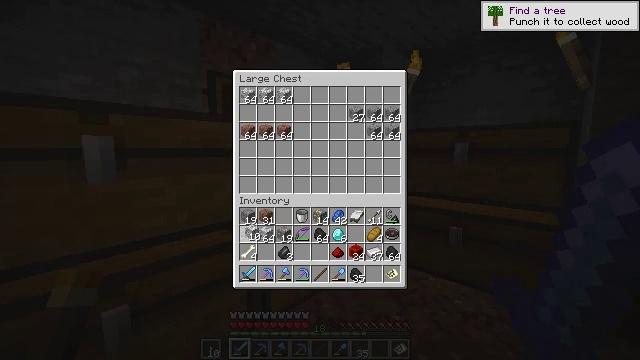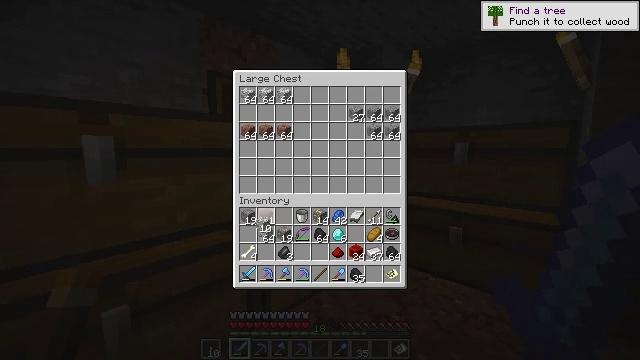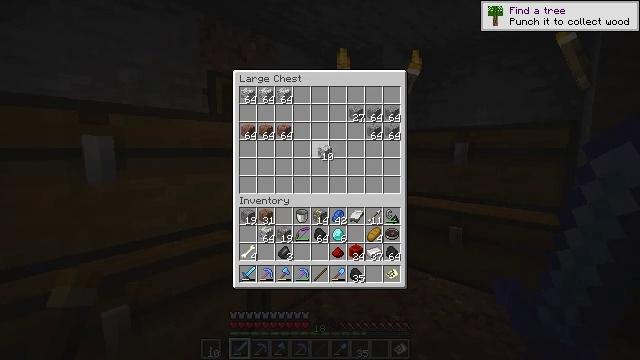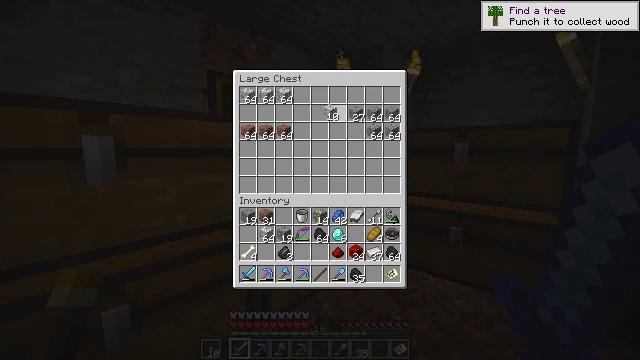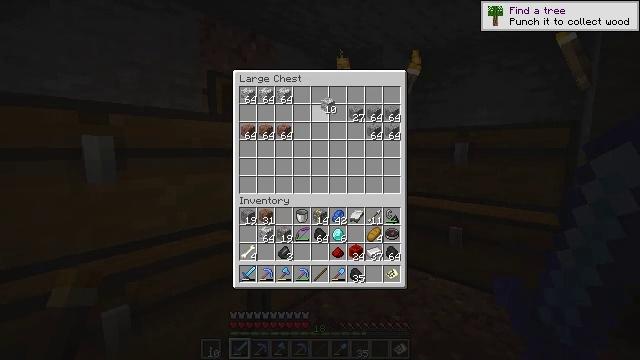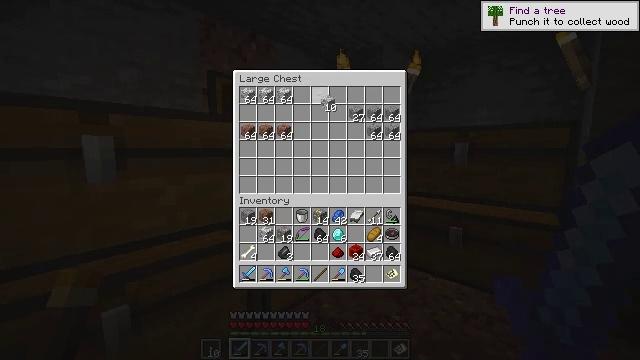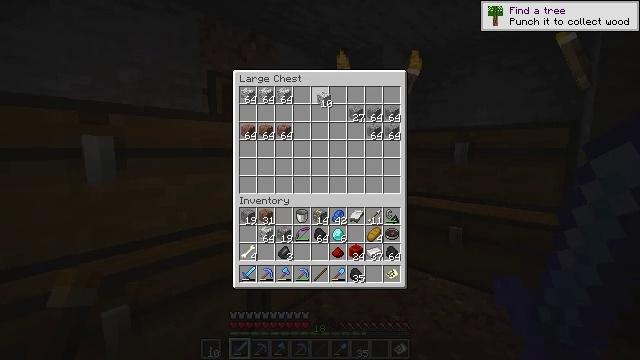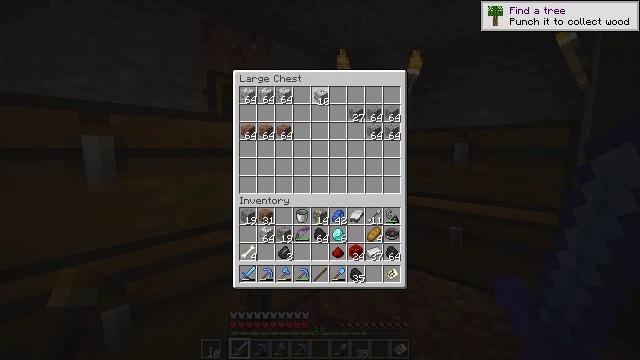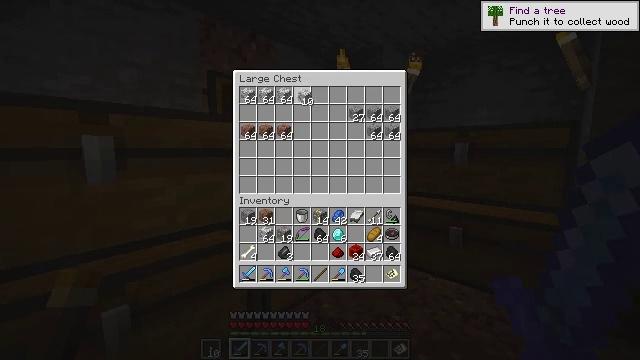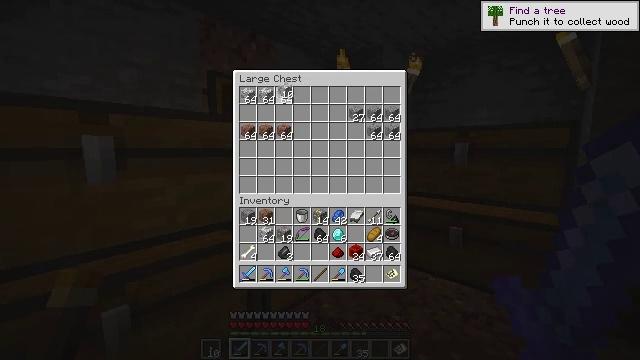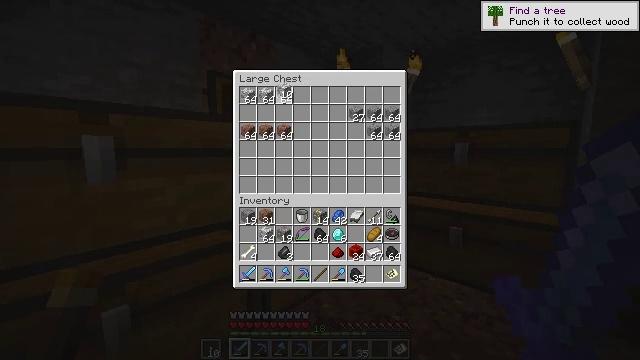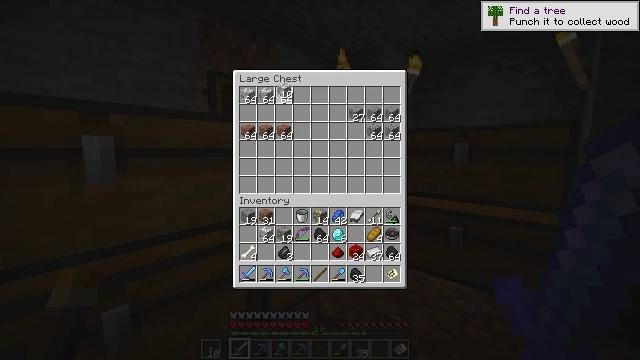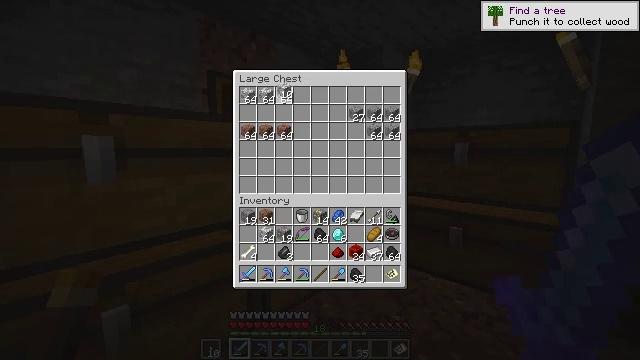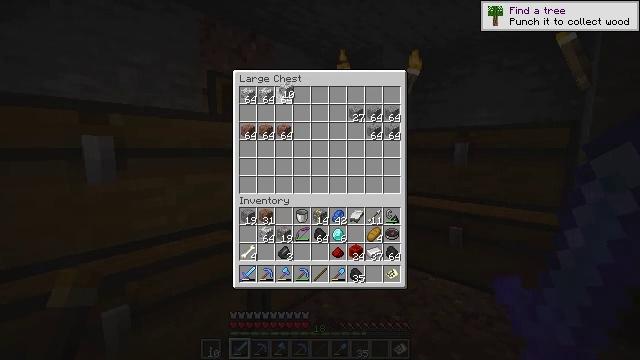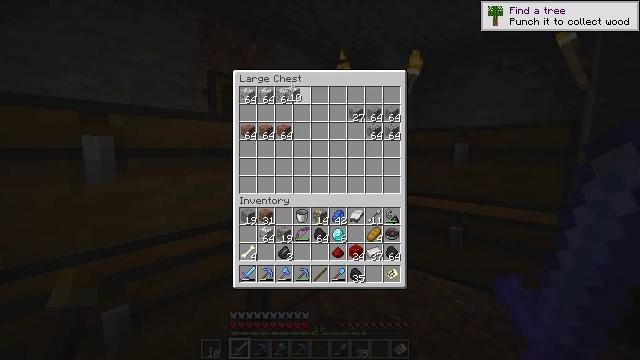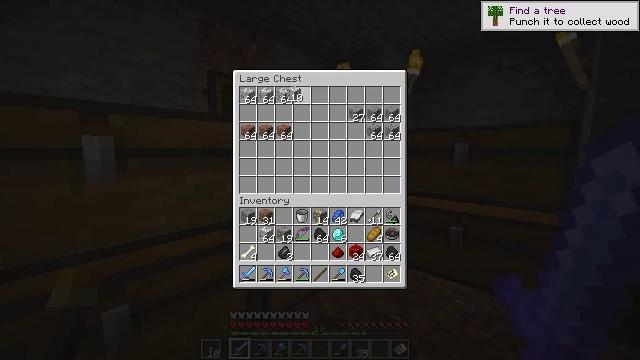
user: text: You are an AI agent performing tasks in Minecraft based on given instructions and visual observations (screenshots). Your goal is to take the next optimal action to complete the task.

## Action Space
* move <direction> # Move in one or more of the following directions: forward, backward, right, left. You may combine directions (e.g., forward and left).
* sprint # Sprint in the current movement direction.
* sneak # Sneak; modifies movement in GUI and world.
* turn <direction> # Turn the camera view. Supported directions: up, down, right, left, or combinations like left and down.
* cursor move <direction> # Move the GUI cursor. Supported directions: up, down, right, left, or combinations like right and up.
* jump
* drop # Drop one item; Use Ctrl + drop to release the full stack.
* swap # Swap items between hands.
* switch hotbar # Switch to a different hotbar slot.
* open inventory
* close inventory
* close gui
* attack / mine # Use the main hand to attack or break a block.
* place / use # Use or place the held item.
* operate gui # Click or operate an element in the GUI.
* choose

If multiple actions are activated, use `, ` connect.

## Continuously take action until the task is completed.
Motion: motion action
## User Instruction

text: Use coal to craft a coal block.
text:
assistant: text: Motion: cursor move right and up, operate gui
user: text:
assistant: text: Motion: cursor move right and up
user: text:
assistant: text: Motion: cursor move up
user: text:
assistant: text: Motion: no_op
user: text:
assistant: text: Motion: no_op
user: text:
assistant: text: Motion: no_op
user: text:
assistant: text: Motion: no_op
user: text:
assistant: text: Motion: cursor move left
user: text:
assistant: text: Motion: cursor move left and up
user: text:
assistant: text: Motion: no_op
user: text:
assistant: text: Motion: no_op
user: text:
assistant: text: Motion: no_op
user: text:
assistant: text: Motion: no_op
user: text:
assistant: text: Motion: cursor move right
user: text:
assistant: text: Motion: no_op
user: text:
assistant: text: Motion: no_op
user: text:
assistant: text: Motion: no_op
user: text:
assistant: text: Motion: operate gui
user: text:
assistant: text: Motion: operate gui
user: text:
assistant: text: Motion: operate gui
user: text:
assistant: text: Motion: no_op
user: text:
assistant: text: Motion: no_op
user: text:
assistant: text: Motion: no_op
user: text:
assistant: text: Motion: no_op
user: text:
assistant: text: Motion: no_op
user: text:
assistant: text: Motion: cursor move down
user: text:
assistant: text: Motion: cursor move down
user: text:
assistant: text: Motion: cursor move left and down
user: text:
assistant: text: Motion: cursor move left and down
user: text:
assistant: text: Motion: no_op